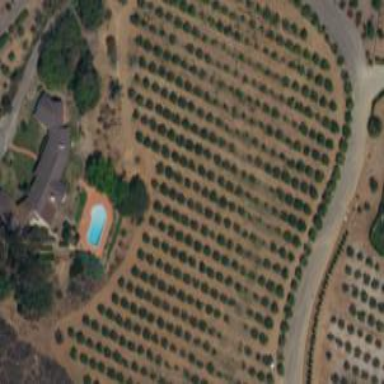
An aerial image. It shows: Orchard.